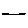
Label: line